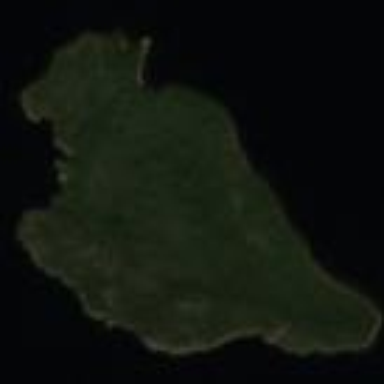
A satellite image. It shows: Image showing island.